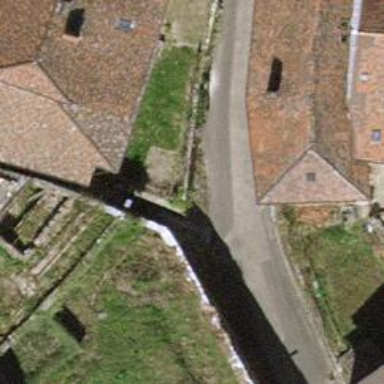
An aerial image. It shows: Stone steps on the road.